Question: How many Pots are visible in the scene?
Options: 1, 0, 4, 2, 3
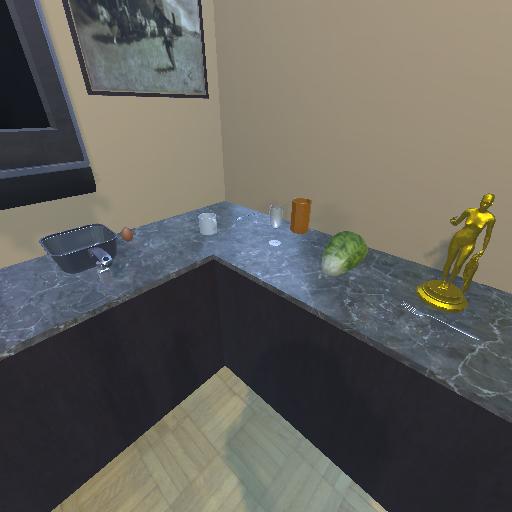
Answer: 1